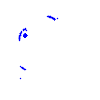
Particle: proton